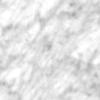
Label: no_change